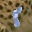
Label: 8